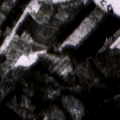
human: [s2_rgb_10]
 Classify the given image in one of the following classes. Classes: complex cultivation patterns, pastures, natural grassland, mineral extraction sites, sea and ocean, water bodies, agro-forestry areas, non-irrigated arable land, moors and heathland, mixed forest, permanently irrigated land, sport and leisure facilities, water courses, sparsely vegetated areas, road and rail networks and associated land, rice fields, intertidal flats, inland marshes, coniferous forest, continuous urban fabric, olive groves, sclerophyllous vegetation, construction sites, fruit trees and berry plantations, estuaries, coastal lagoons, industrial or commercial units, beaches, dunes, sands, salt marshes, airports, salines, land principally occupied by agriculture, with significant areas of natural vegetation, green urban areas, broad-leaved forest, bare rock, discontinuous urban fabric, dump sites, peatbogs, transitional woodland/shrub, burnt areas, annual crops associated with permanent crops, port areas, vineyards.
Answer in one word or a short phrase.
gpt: non-irrigated arable land, coniferous forest, mixed forest, transitional woodland/shrub